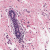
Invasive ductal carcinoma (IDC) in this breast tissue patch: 0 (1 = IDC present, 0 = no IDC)